Field crop: maize
Growth stage: 2
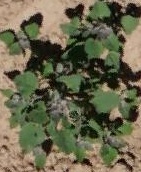
Species: chenopodium